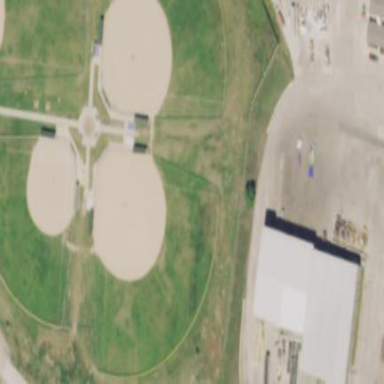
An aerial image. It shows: Baseball pitch for leisure land.